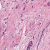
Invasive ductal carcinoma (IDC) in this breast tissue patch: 0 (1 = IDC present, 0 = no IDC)